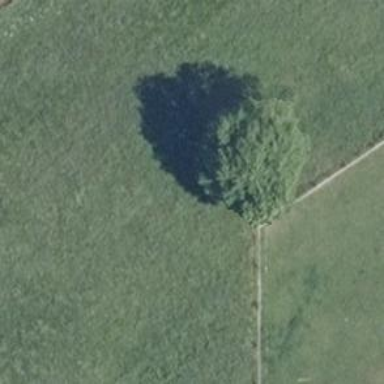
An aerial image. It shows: Deciduous tree with broadleaved leaves.